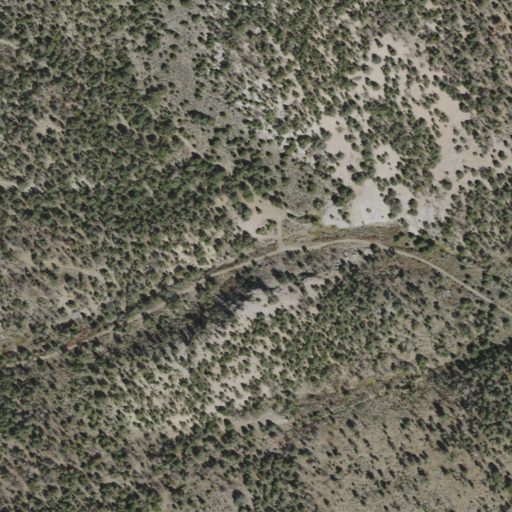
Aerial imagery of valley in Utah named Horse Valley containing evergreen forest and shrub